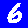
Digit: 6